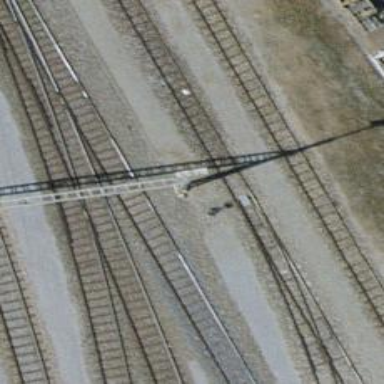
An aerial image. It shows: Railway switch.